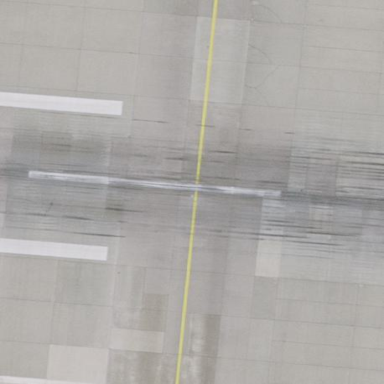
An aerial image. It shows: Image of taxiway at airport.